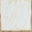
Piece: xx